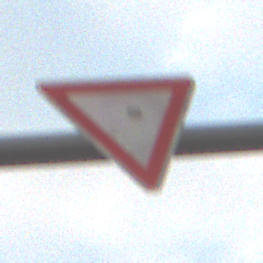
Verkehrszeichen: VorfahrtGewaehren
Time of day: MorningAfternoon
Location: Outdoor (Suburban)
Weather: Overcast
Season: NotSpecified
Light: Natural